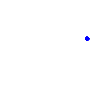
Particle: electron